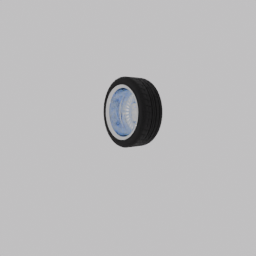
Label: mechanical